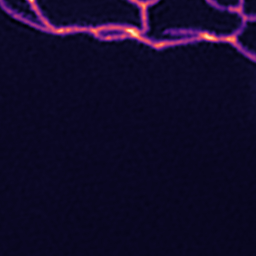
Label: Super-resolution ER image